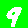
Digit: 9